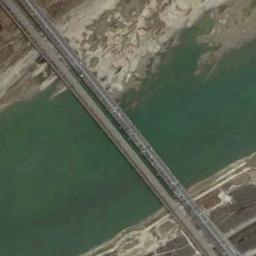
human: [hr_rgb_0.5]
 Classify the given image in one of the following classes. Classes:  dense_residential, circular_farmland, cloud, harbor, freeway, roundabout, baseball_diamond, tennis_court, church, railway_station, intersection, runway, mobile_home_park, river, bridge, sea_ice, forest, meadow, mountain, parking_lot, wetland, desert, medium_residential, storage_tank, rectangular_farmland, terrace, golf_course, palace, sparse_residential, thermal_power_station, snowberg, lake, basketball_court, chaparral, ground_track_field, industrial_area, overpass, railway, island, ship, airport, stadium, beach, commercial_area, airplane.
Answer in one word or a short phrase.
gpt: bridge